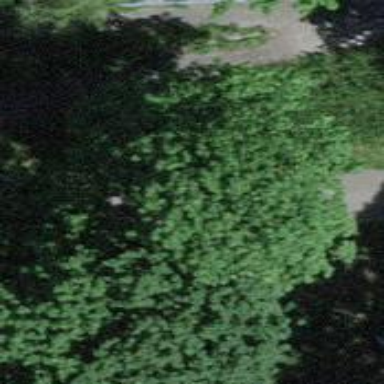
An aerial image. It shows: Deciduous broadleaved tree in park.